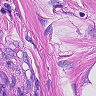
Metastatic tissue present: yes